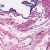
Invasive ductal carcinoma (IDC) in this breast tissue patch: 0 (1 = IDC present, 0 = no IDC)